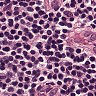
Metastatic tissue present: no